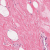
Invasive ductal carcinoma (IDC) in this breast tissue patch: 0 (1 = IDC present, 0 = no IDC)